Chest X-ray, AP view. Patient: 71 years old, sex M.
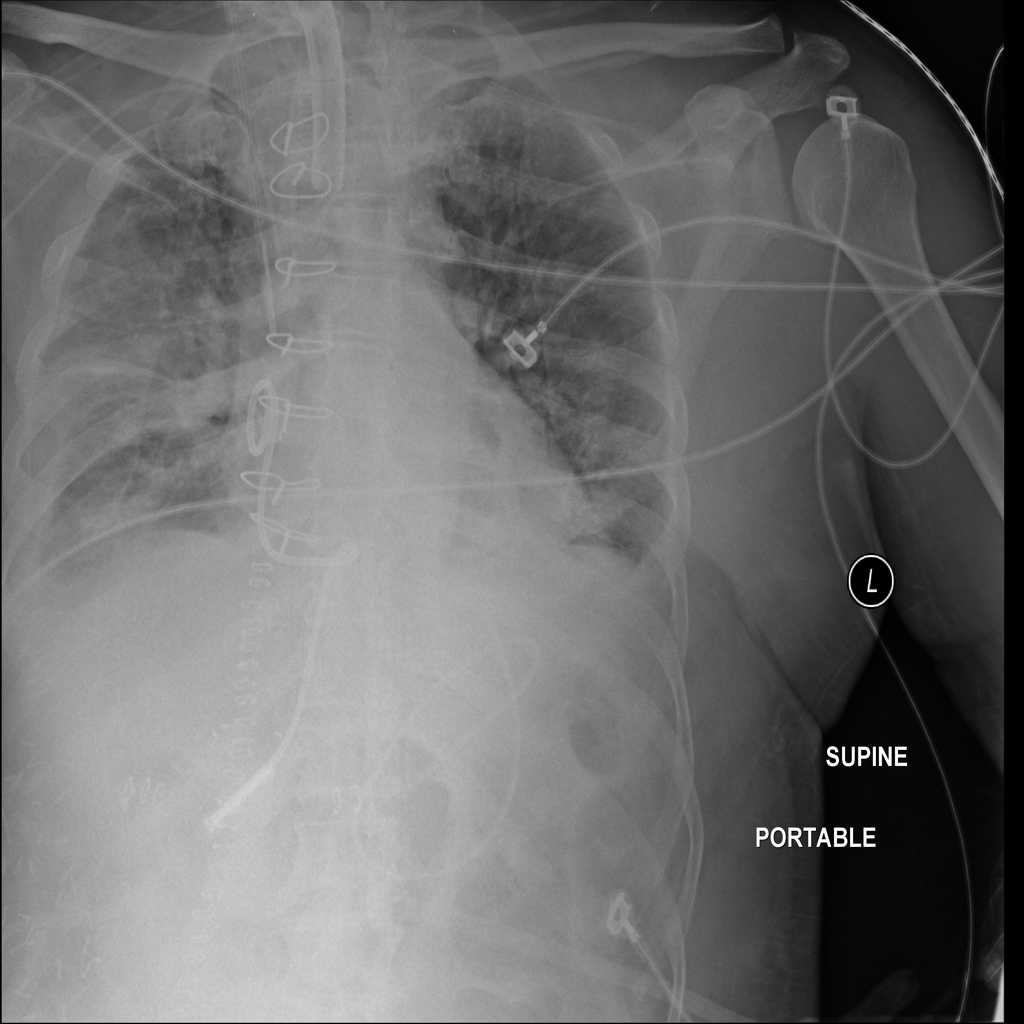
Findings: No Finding